Chest X-ray. View position: AP
Patient age: 43
Patient sex: F
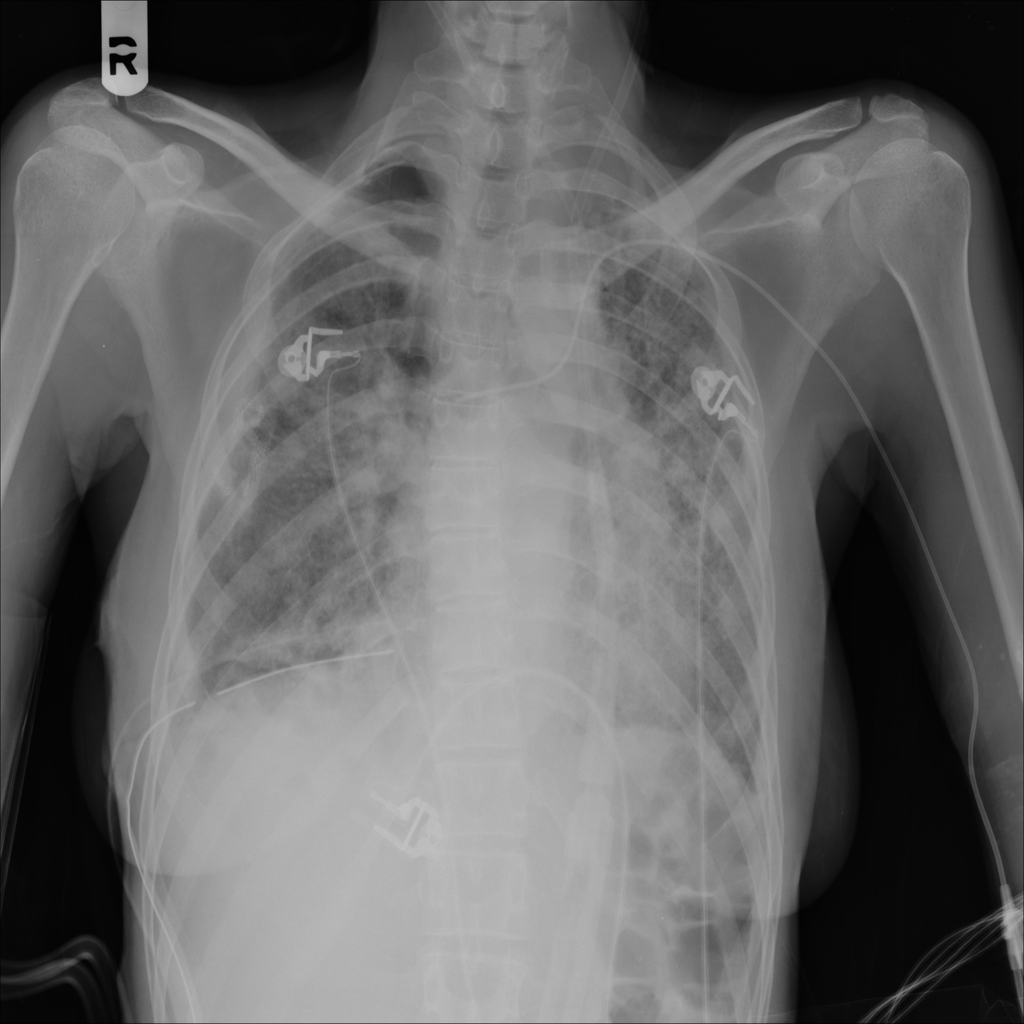
Finding: Pneumothorax